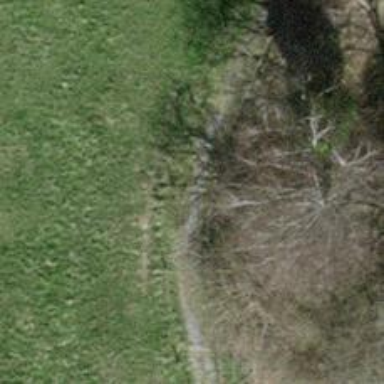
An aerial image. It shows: Compacted path.